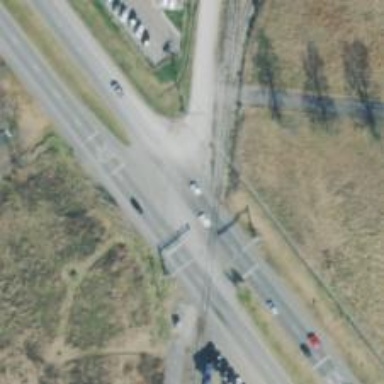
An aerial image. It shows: Primary link road with asphalt surface.